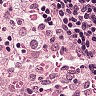
Metastatic tissue present: no